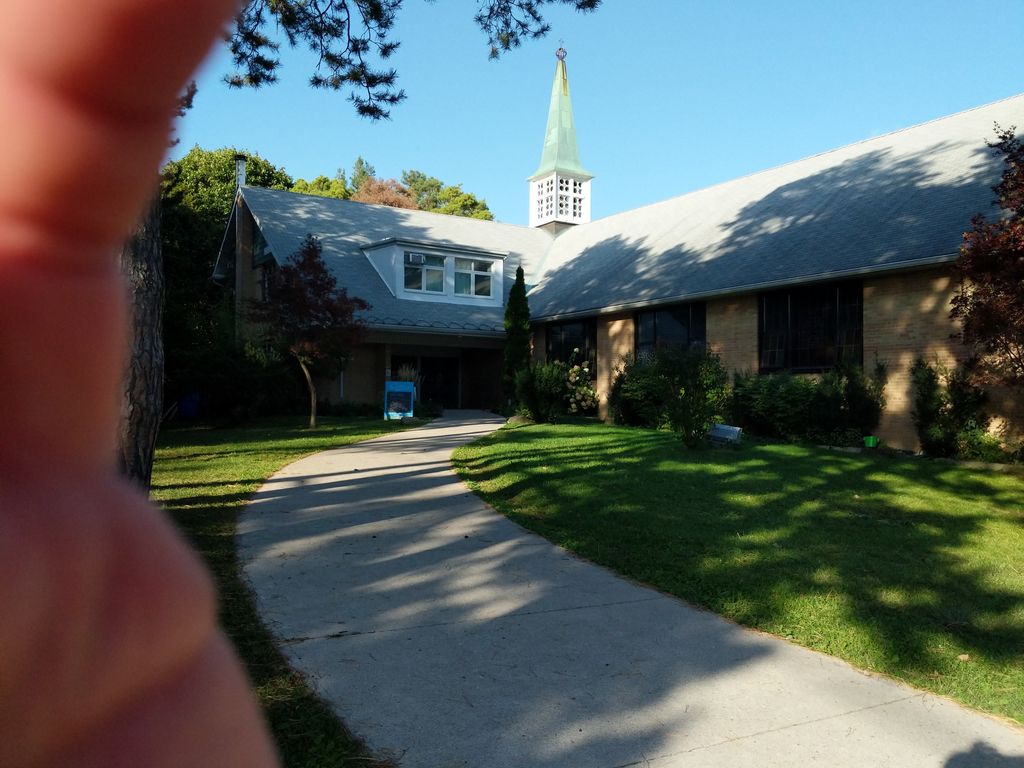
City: toronto